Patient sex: F
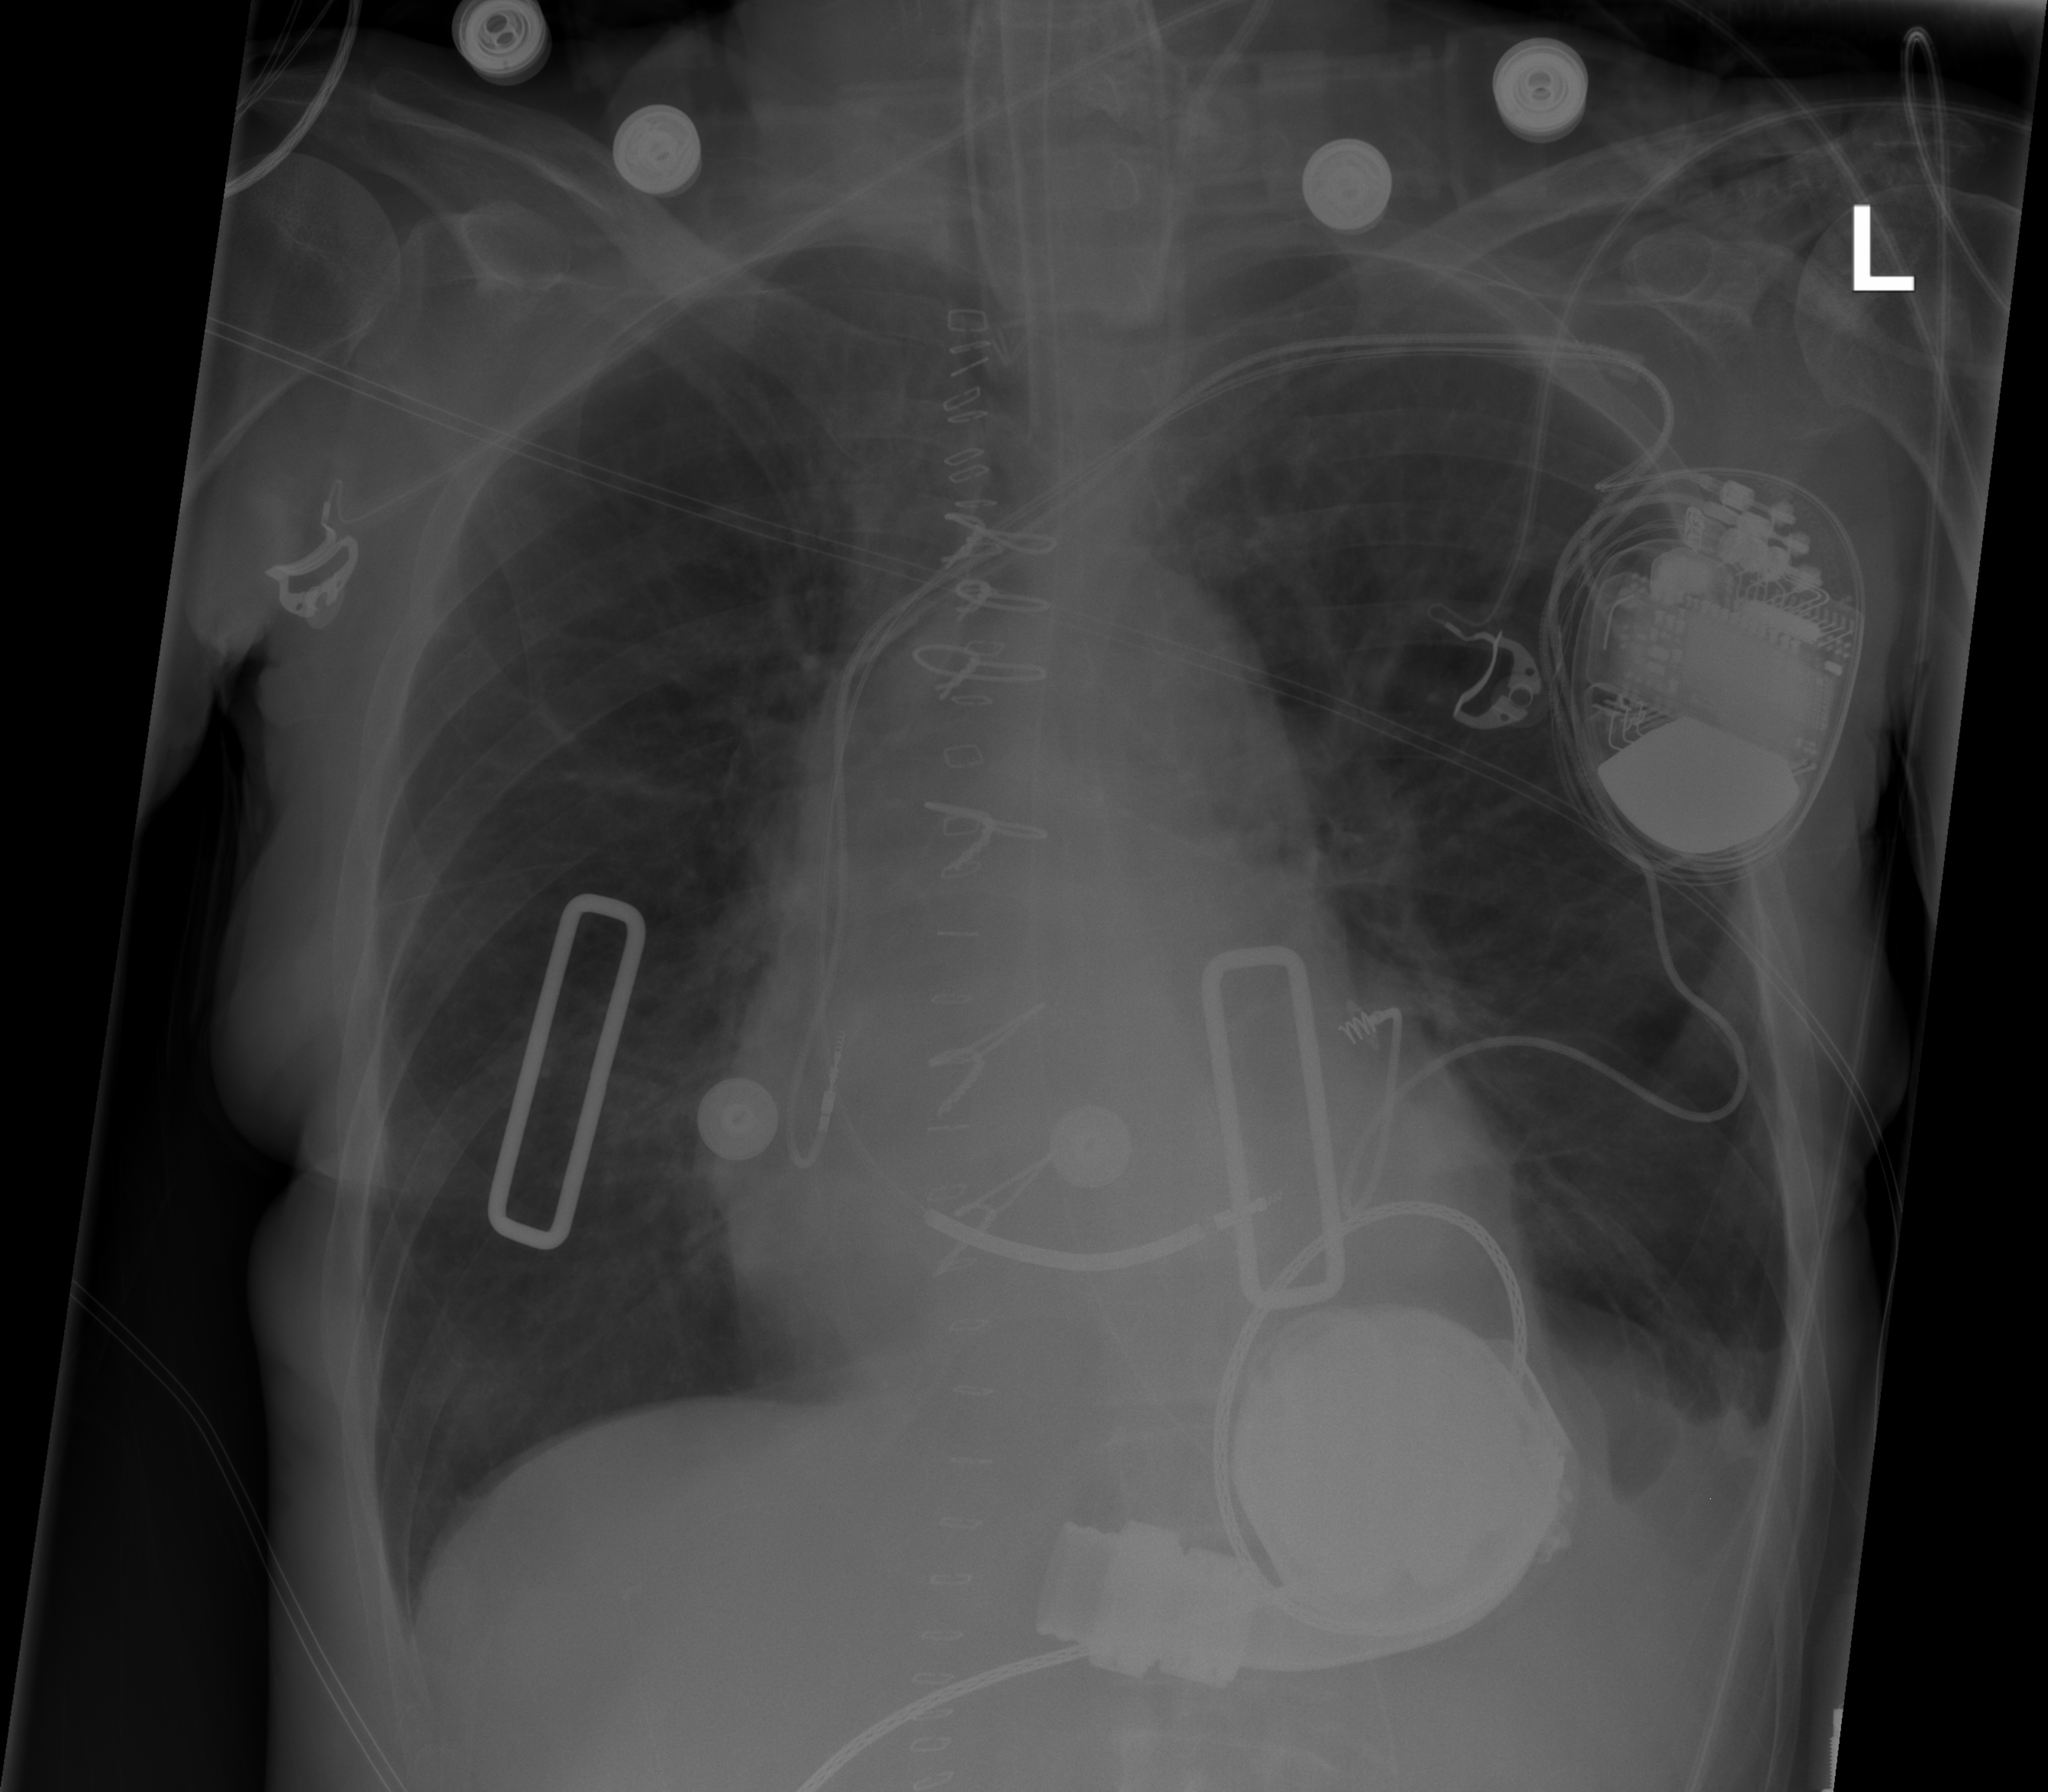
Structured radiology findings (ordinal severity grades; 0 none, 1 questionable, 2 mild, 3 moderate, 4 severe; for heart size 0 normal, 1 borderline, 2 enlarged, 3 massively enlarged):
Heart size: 2
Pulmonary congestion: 0
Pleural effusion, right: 0
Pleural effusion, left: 2
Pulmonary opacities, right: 0
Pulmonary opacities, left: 0
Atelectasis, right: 0
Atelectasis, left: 2